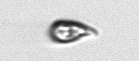
Label: Cryptophyta